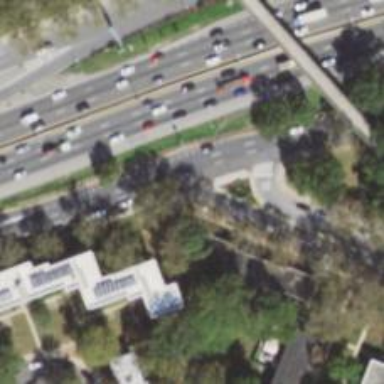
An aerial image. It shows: Uncontrolled crossing along footway.